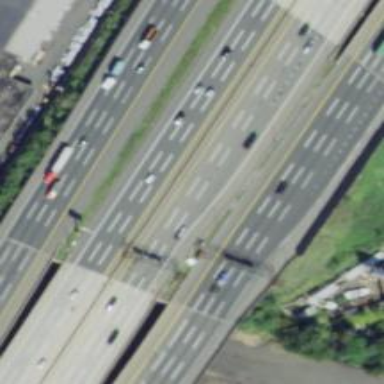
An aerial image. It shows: Motorway junction.